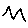
Label: zigzag